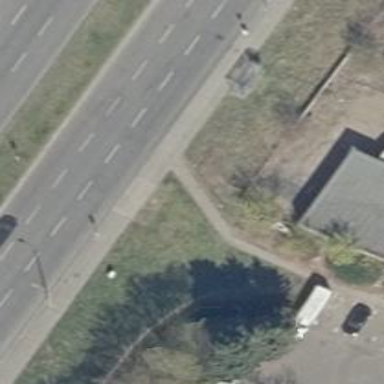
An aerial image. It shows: Footway with concrete surface.